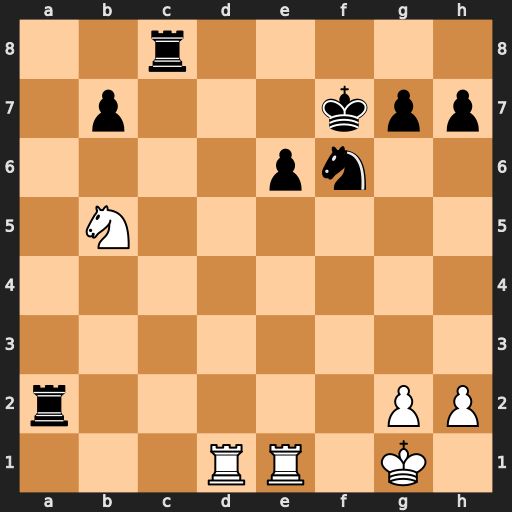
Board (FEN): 2r5/1p3kpp/4pn2/1N6/8/8/r5PP/3RR1K1
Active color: w
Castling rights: -
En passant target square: -
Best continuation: Nd6+ Kg8 Nxc8